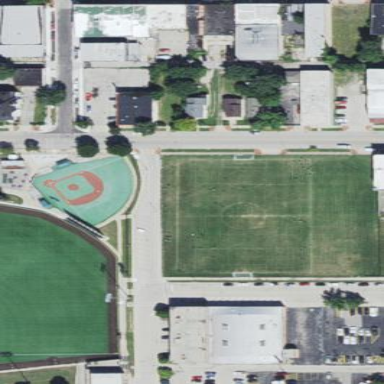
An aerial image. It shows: Soccer pitch for leisure land activities.